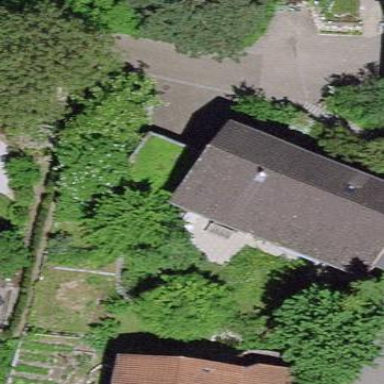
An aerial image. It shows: Simple house.